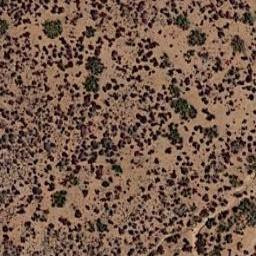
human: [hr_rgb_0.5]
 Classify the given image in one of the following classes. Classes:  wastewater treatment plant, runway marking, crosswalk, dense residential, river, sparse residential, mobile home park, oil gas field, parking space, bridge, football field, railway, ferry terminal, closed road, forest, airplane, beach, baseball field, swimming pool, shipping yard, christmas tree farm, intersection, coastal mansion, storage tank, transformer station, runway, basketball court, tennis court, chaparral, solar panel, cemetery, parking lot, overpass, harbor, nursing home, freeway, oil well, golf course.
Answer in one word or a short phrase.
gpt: chaparral